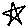
Label: star